Field crop: maize
Growth stage: 1
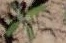
Species: atriplex